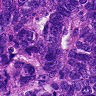
Metastatic tissue present: yes